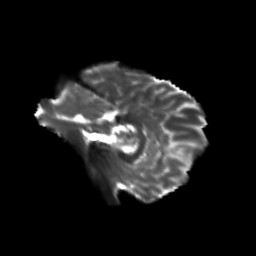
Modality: T2w
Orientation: sagittal
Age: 19
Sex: male
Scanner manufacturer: siemens
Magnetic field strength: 3 T
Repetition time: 3.5 s
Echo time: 0.113 s